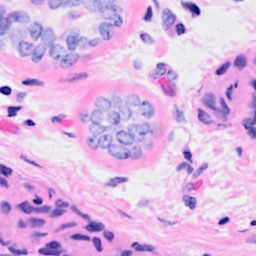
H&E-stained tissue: Breast